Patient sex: M
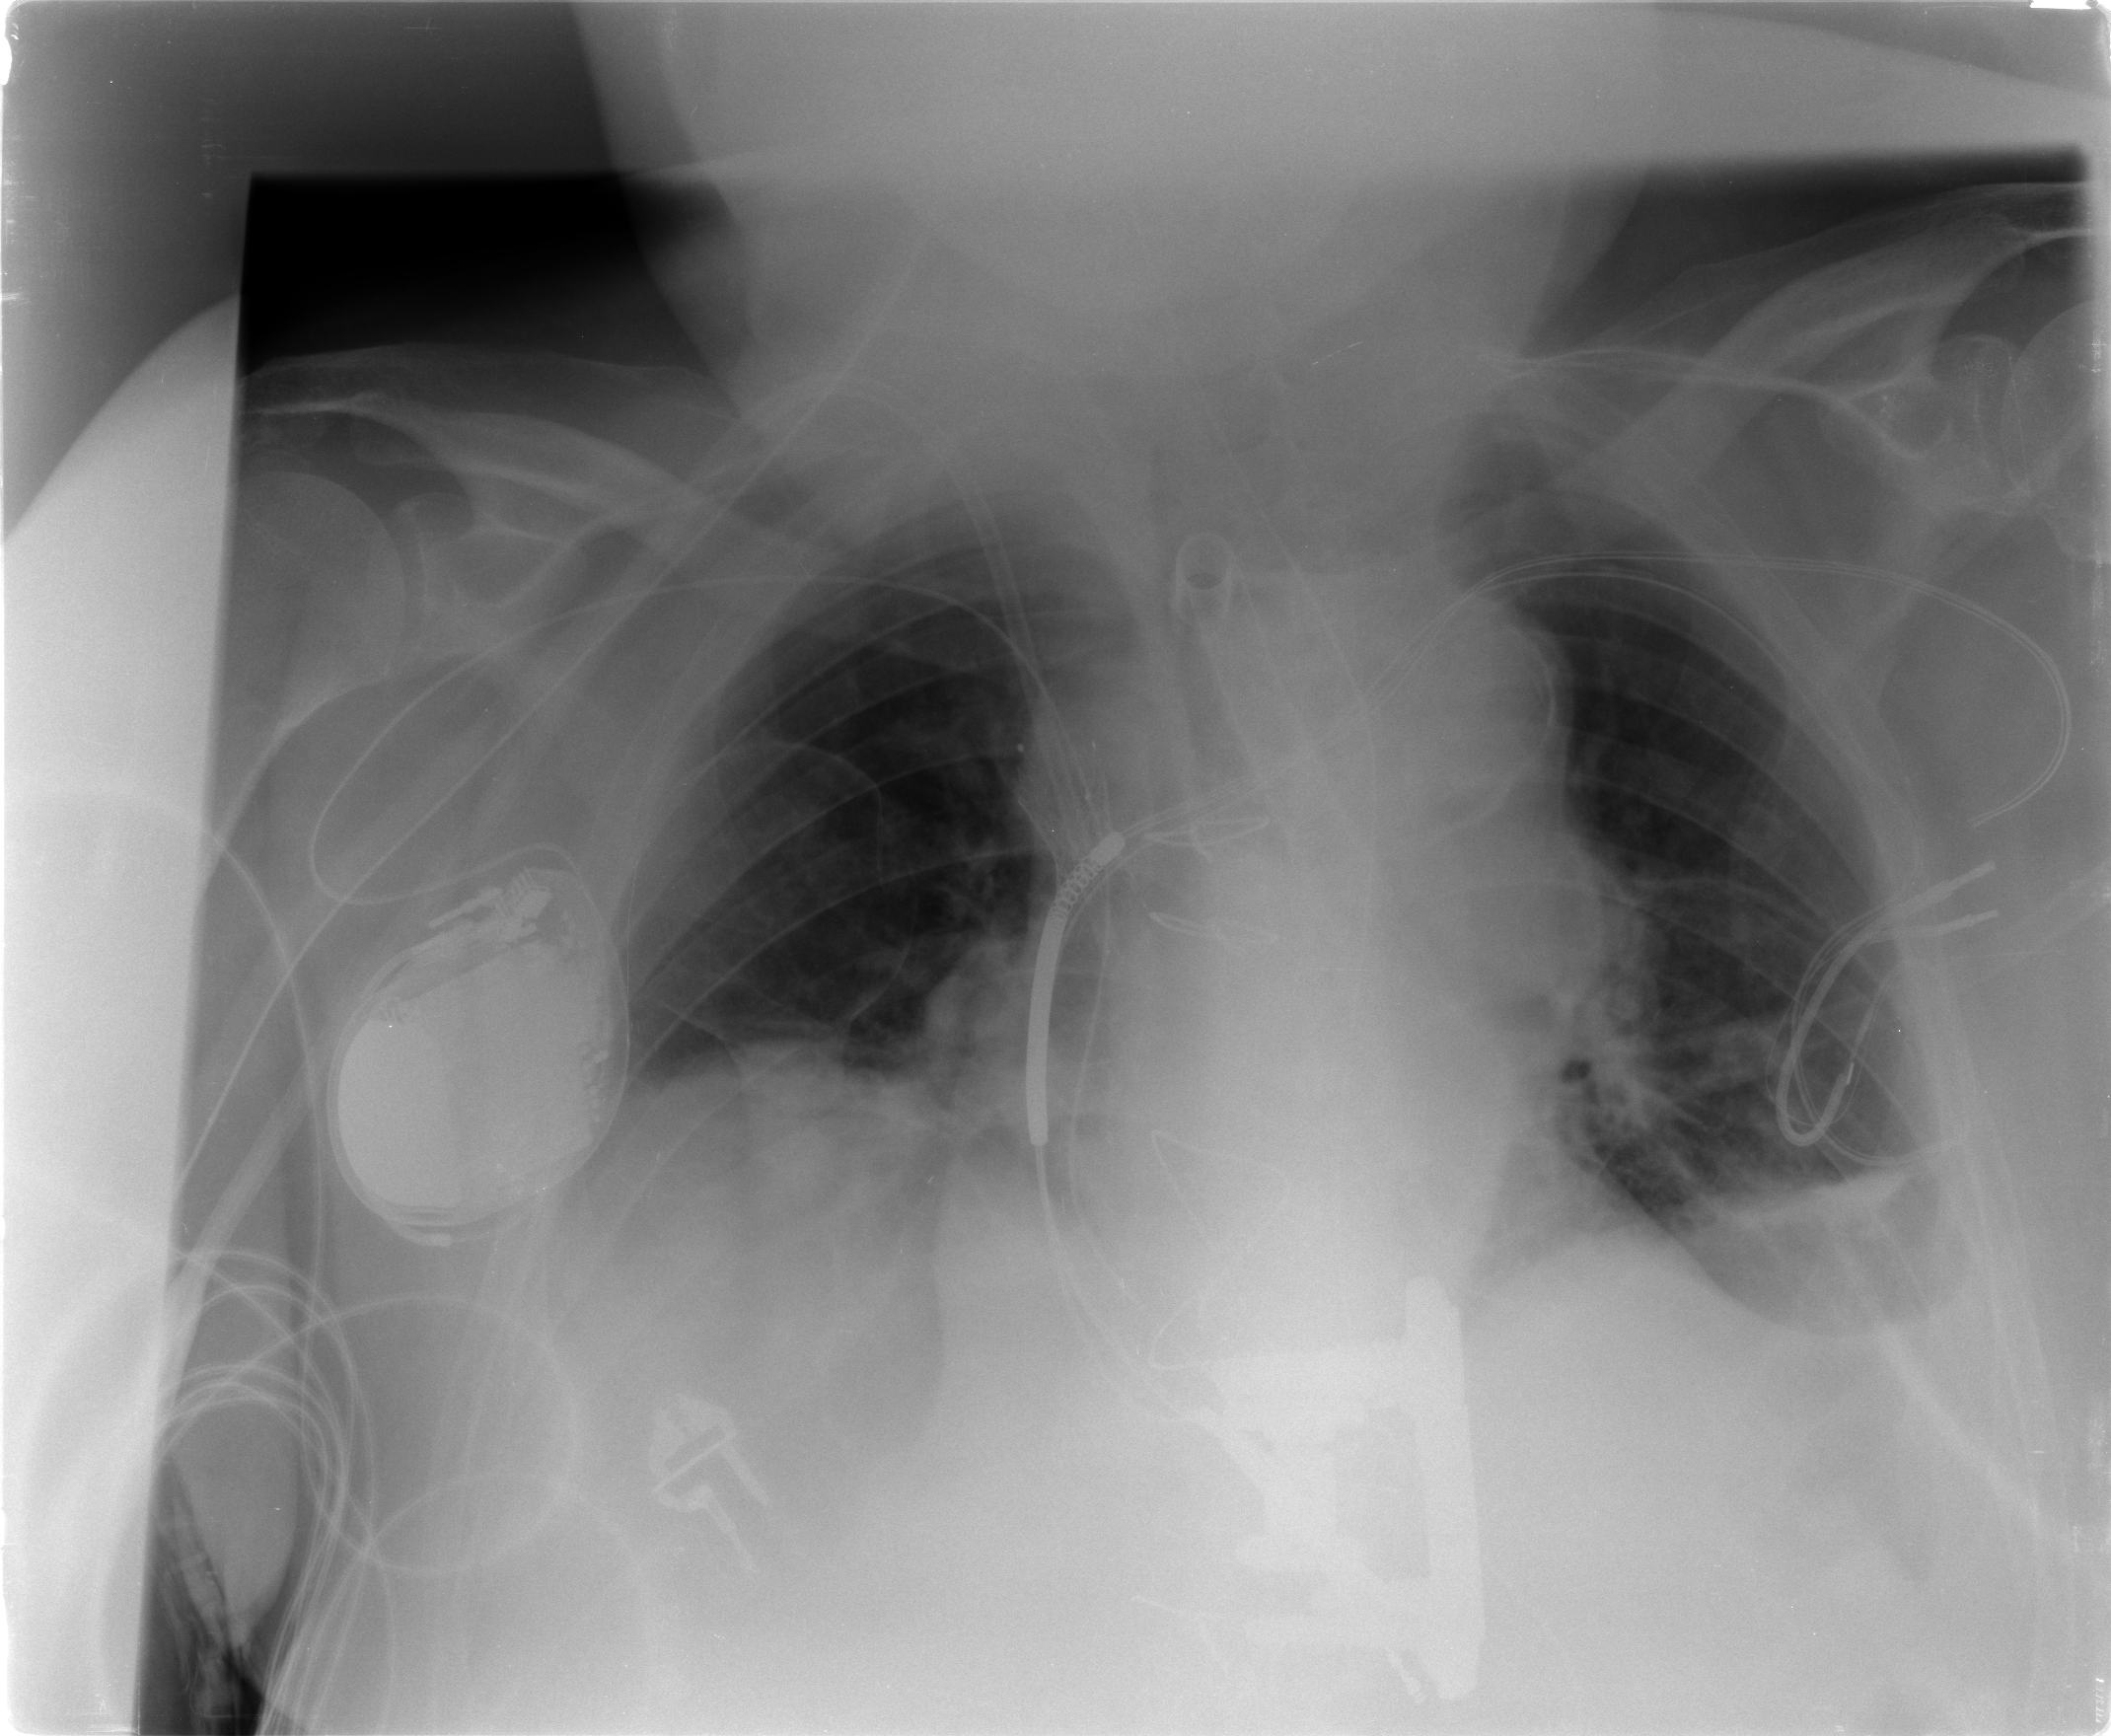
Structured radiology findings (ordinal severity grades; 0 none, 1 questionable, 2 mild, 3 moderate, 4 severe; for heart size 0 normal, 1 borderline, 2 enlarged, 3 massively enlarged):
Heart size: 1
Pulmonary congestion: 1
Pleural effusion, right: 1
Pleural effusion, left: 1
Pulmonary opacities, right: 0
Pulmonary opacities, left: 0
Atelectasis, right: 2
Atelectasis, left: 2